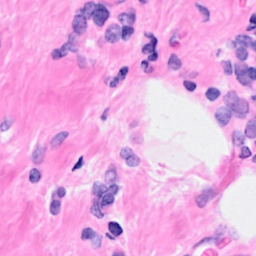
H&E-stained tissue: Breast